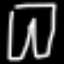
Label: pants